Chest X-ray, AP view. Patient: 9 years old, sex M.
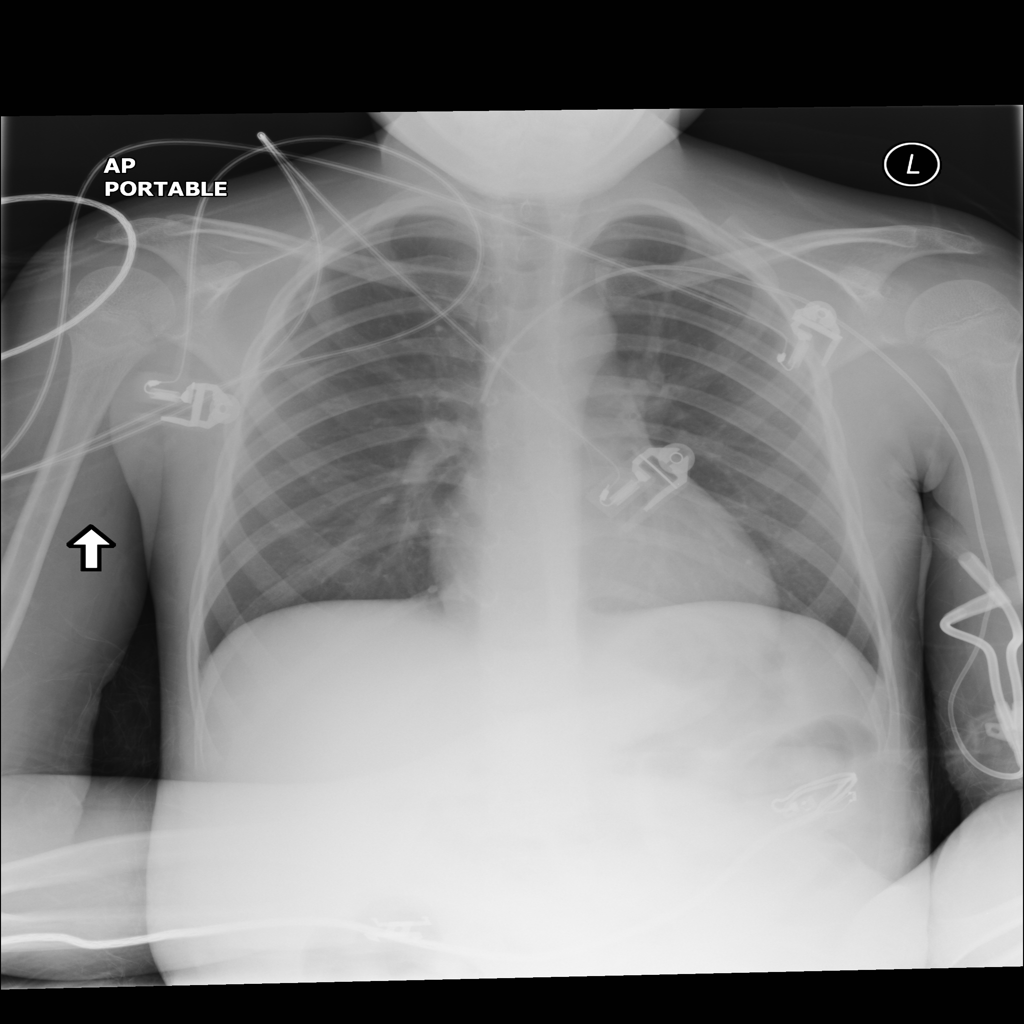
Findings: No Finding